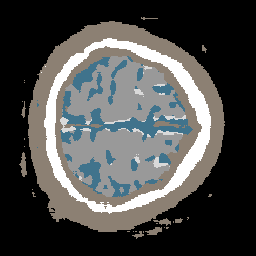
Label: no_lesion